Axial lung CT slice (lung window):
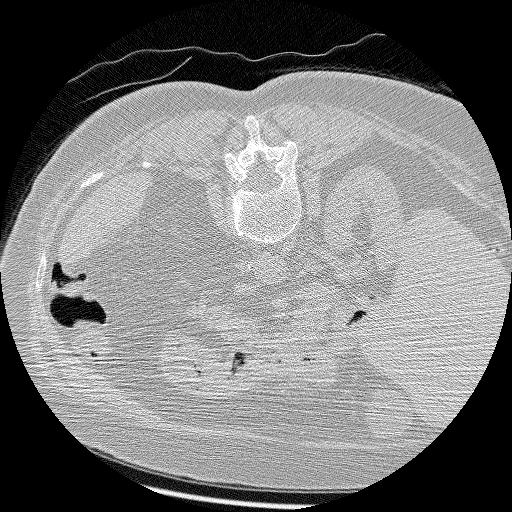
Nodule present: no